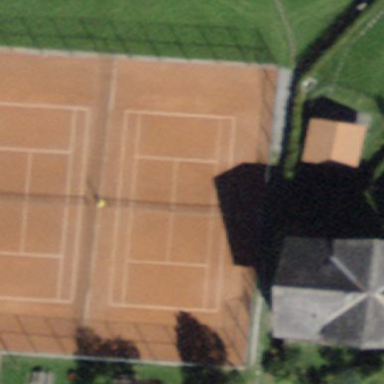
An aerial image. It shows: Tennis court on pitch designated for leisure land.